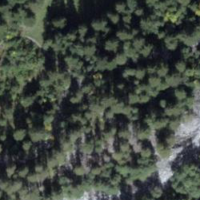
EUNIS habitat code: 43
Species observed at this site:
Platanthera bifolia
Neottia ovata
Moneses uniflora
Epipactis atrorubens